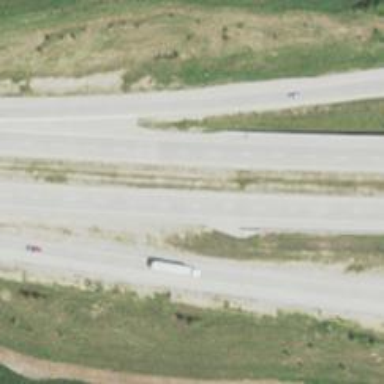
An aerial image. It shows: This image shows trunk highway that functions as expressway.